Question:
I understood changing corner and disable navigation bar. but i need to build through in xib.
Now you will get clear idea about my question.
.
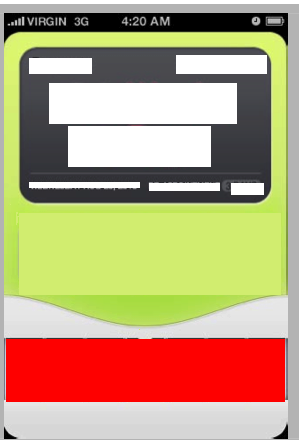
Answer: You need to '#import <QuartzCore/QuartzCore.h>' and then change the radius value on the desired UIView like this 'view.layer.cornerRadius = 4;'
If for example you have a UIViewController and you want to add two views like above you do this at the loadView method of your viewcontroller:
'''
UIView *testView1 = [[UIView alloc] initWithFrame:CGRectMake(10,10,200,200)];
UIView *testView2 = [[UIView alloc] initWithFrame:CGRectMake(20,20,150,150)];
[testView1 setBackgroundColor:[UIColor greenColor]];
[testView2 setBackgroundColor:[UIColor blackColor]];
testView1.layer.cornerRadius = 4;
testView2.layer.cornerRadius = 4;
[self.view addSubview testView1];
[self.view addSubview testView2];
[testView1 release];
[testView2 release];
'''
This will create two views one "inside" the other both with rounded corners.
If you want to make the viewcontroller's initial view appear with round corners do this:
'''
-(void)loadView {
UIView *view = [[UIView alloc] init];
[view setBackgroundColor:[UIColor redColor]];
view.layer.cornerRadius = 15;
self.view =view;
[view release];
}
-(void)viewDidLoad {
self.navigationController.navigationBarHidden = YES;
}
'''
And add this line:
'''
window.backgroundColor = [UIColor blackColor];
'''
to your application didFinishLaunchingWithOptions method